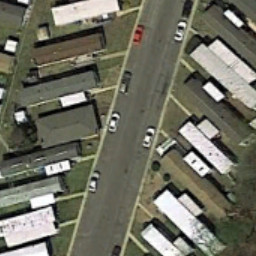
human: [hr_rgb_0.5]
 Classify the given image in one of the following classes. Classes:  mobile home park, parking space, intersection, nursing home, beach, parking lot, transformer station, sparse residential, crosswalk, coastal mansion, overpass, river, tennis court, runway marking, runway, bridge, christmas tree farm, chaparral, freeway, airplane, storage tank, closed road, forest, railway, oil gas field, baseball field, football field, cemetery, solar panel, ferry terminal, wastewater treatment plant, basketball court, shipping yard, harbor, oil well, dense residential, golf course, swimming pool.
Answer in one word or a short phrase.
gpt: mobile home park